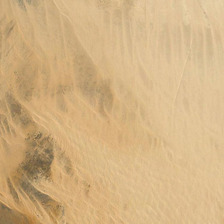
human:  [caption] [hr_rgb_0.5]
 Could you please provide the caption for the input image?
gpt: it is a large piece of yellow desert .

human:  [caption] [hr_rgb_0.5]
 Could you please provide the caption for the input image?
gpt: the textures in the desert is very clear .

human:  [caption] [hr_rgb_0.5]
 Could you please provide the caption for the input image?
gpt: it is a large piece of yellow desert .

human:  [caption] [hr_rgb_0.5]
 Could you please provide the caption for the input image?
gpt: the textures in the desert is very clear .

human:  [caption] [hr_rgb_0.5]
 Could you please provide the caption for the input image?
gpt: it is a large piece of yellow desert .